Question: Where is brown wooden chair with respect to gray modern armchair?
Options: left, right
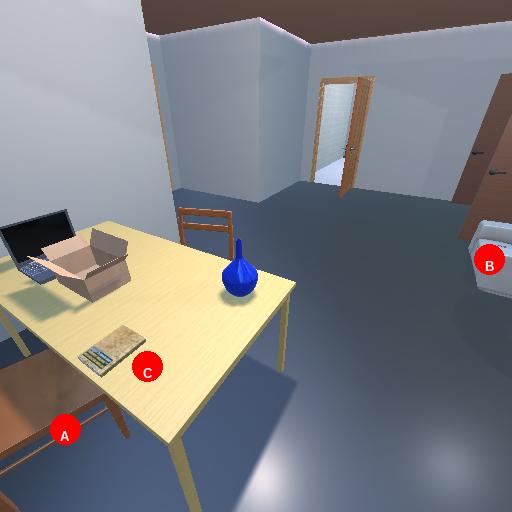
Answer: left